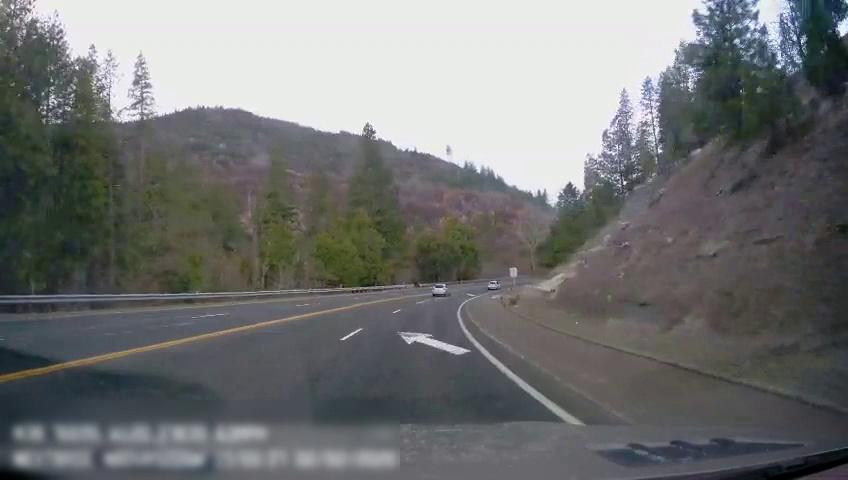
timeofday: Day
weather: Sunny
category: Drivable Space
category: Vehicles | Car
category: Vehicles | SUV
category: Lanes | Current Lane
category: Lanes | Current Lane
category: Lanes | Alternate Lane
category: Lanes | Alternate Lane
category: Lanes | Alternate Lane
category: Traffic | Signs